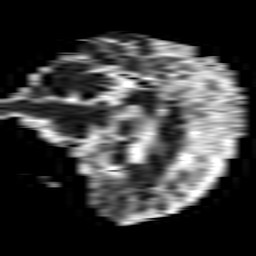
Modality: ADC
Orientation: sagittal
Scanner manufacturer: philips
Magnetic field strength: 1.5 T
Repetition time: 3.406 s
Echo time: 0.06922 s